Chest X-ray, AP view. Patient: 55 years old, sex M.
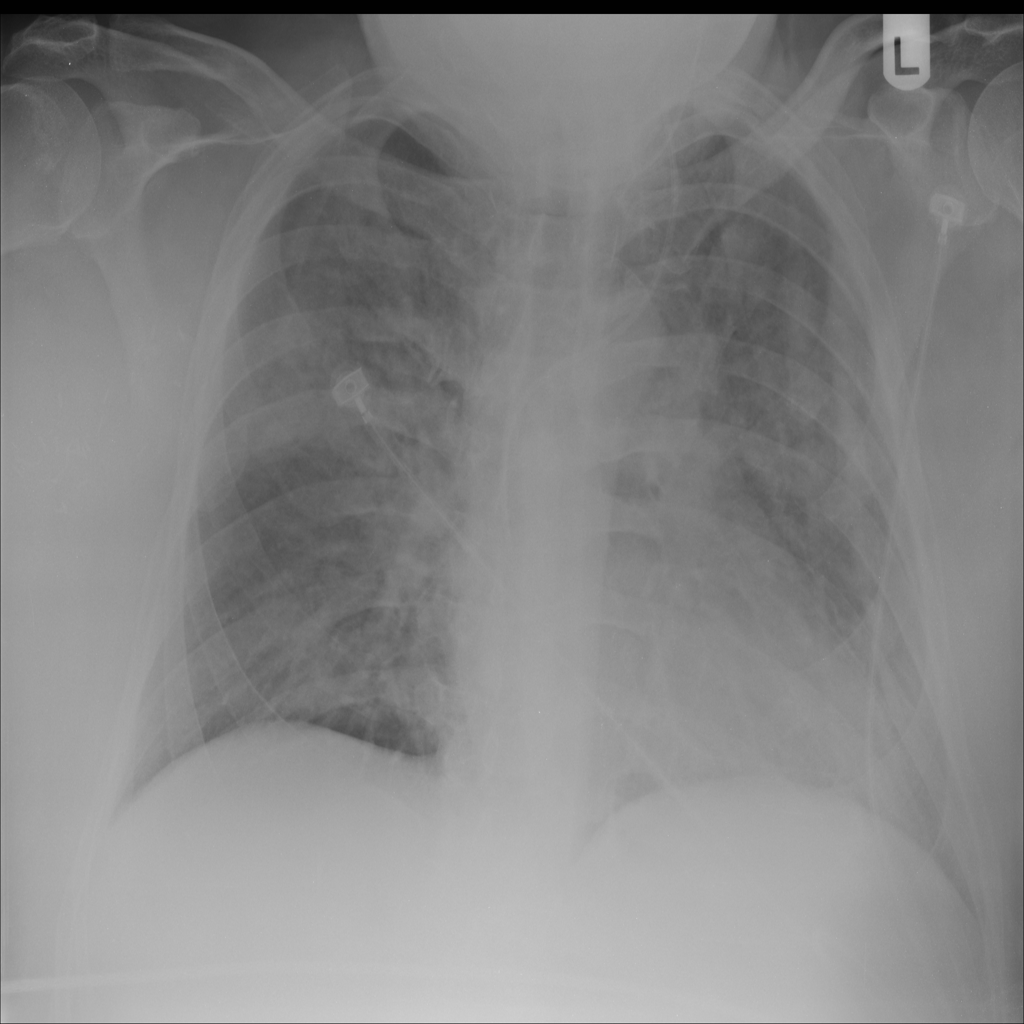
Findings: No Finding